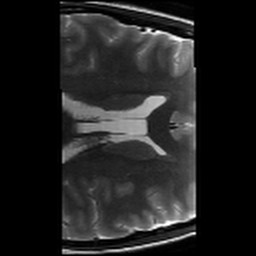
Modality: T2w
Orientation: axial
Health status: healthy
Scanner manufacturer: siemens
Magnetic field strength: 3 T
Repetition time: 8.02 s
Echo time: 0.08 s